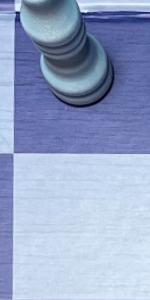
Label: Empty